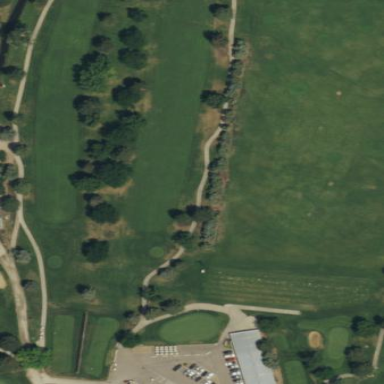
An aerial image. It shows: Driving range for golf on grass.